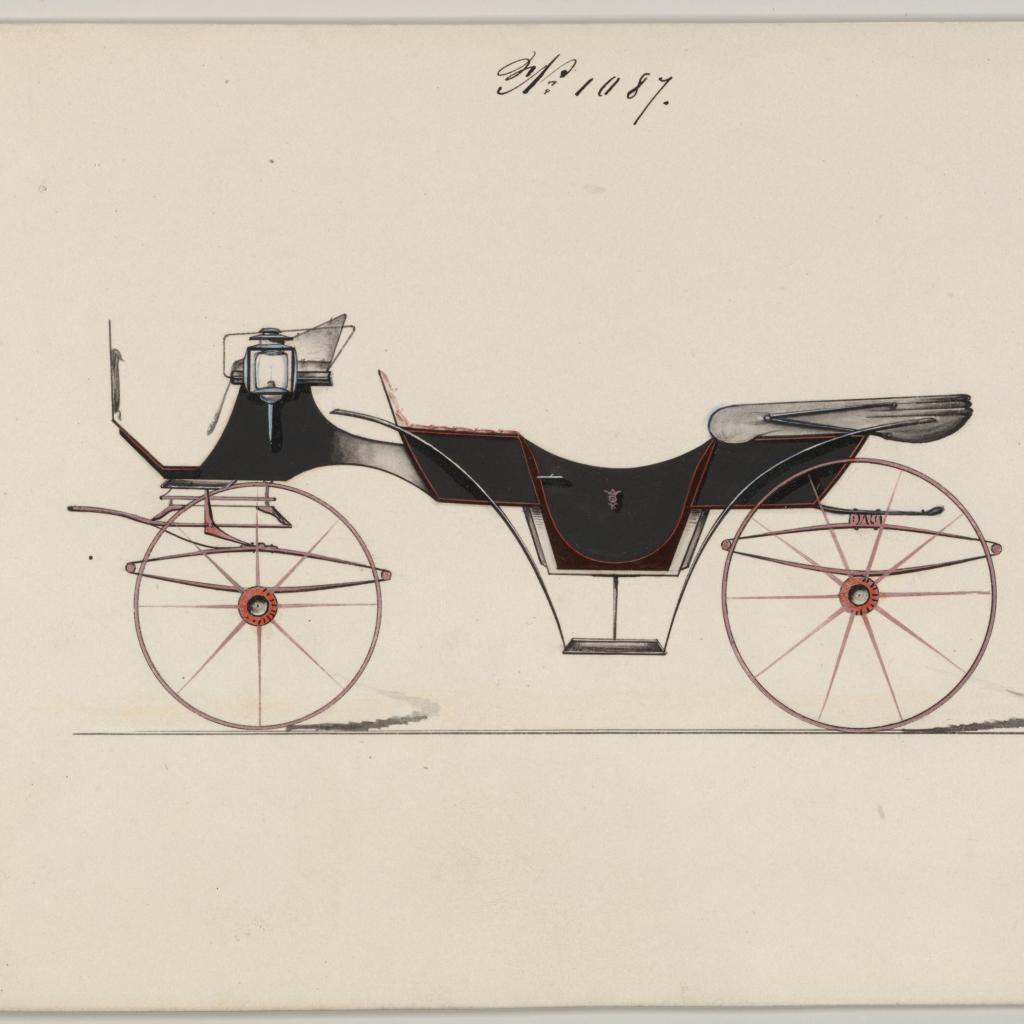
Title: Design for Vis-à-vis, no. 1087
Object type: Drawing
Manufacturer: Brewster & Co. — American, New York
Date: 1850–70
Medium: Pen and black ink, watercolor and gouache with gum arabic
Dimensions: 6 1/8 x 8 15/16 in. (15.6 x 22.7 cm)
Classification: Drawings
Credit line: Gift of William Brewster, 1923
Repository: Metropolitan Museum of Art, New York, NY